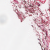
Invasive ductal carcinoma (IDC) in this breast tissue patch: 0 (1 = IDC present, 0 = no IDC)